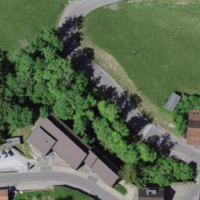
EUNIS habitat code: 55
Species observed at this site:
Arum maculatum
Geum rivale